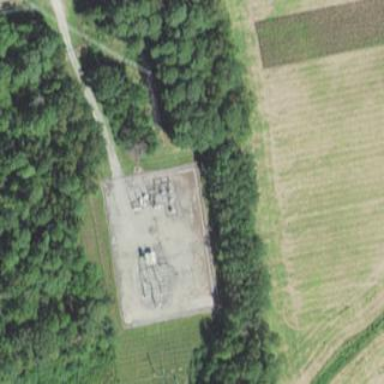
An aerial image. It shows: There is distribution substation enclosed by fence.